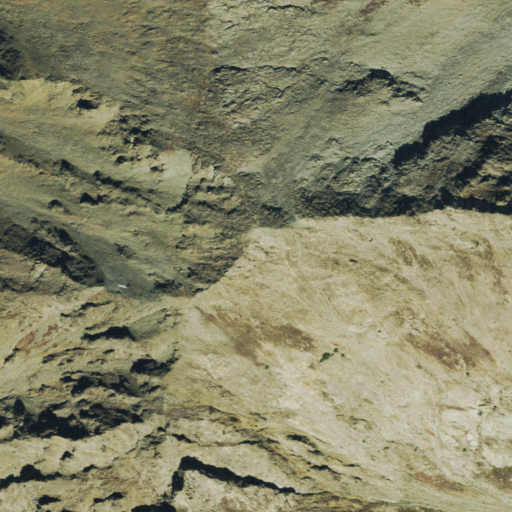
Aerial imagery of mountain in Colorado named Tenmile Peak containing shrub, barren land, and grassland